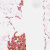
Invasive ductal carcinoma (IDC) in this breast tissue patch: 0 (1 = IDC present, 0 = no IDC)